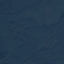
Land use / land cover class: Forest